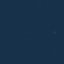
Land use / land cover: SeaLake